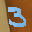
Label: 3